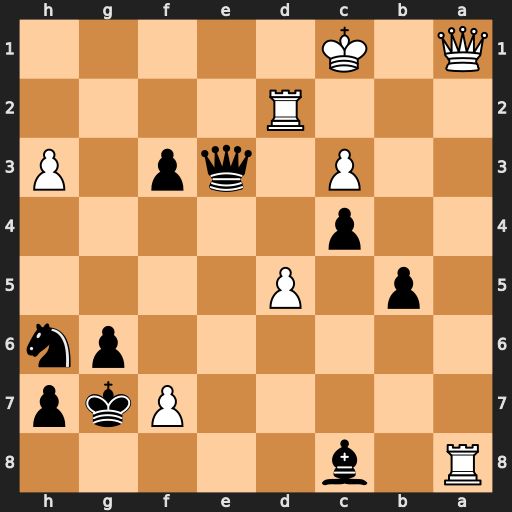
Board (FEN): R1b5/5Pkp/6pn/1p1P4/2p5/2P1qp1P/3R4/Q1K5
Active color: b
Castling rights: -
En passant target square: -
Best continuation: Nxf7 Rxc8 f2 Kc2 Qe1